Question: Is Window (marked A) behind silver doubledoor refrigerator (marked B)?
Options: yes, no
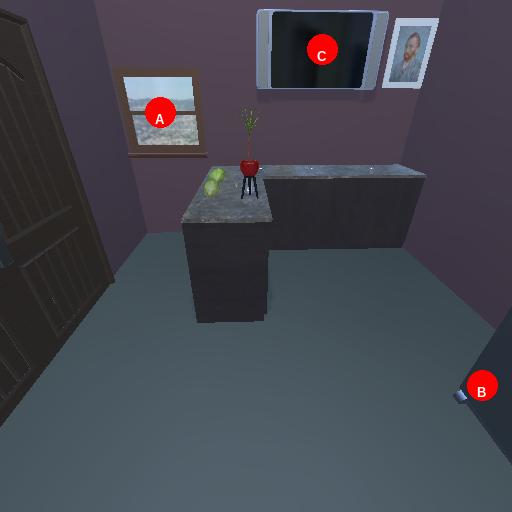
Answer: yes